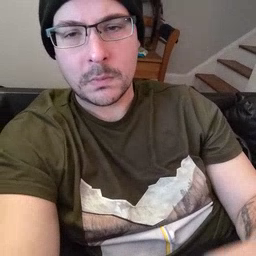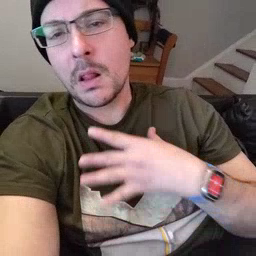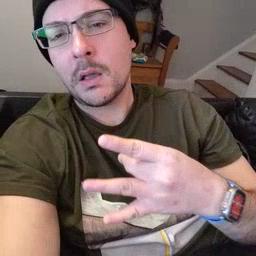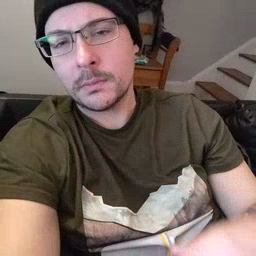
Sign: like